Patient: sex M, age 78
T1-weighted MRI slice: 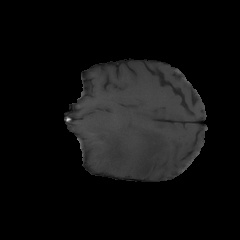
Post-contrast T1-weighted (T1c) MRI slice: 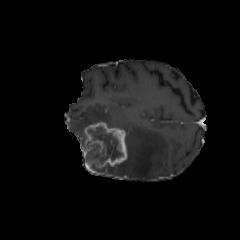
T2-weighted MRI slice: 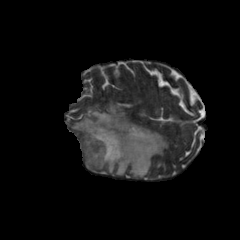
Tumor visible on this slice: yes
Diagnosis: Glioblastoma, IDH-wildtype
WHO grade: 4